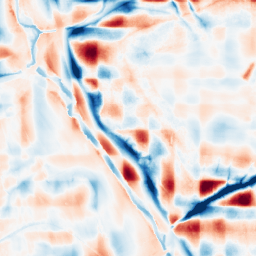
Category: wavelet
Decomposition family: wavelet_reverse_biorthogonal
Decomposition parameters: wavelet: rbio1.3
level: 5
Upsampling method: lanczos
Upsampling parameters: scale: 2
Upsampling scale: 2